Question: I have a listbox that is grouping the items with a GroupStyle. I would like add a control at the bottom of the stackpanel that holds all of the groups. This additional control needs to be part of the scrolling content so that the user would scroll to the bottom of the list to see the control. If I were using a listbox without the groups, this task would be easy by modifying the ListBox template. However, with the items grouped, the ListBox template seems to only apply on a per group basis. I can modify the GroupStyle.Panel, but that doesn't allow me to add items to that panel.
'''
<ListBox>
<ListBox.ItemsPanel>
<ItemsPanelTemplate>
<WrapPanel/>
</ItemsPanelTemplate>
</ListBox.ItemsPanel>
<ListBox.GroupStyle>
<GroupStyle>
<GroupStyle.Panel>
<ItemsPanelTemplate>
<VirtualizingStackPanel/> **<----- I would like to add a control to this stackpanel**
</ItemsPanelTemplate>
</GroupStyle.Panel>
<GroupStyle.ContainerStyle>
<Style TargetType="{x:Type GroupItem}">
<Setter Property="Template">
<Setter.Value>
<ControlTemplate TargetType="{x:Type GroupItem}">
<Grid>
<ItemsPresenter />
</Grid>
</ControlTemplate>
</Setter.Value>
</Setter>
</Style>
</GroupStyle.ContainerStyle>
</GroupStyle>
</ListBox.GroupStyle>
'''
This should give an idea of what I need to do:

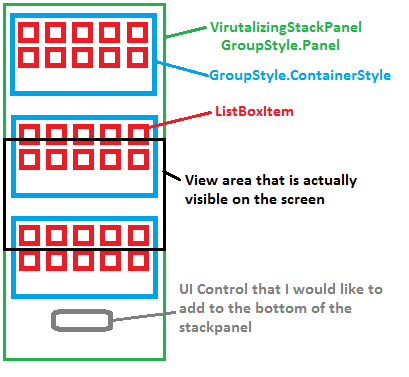
Answer: You can use the strategy you were planning on for a 'ListBox', just do it for a 'GroupItem' instead. If you add this XAML to your 'GroupStyle', it will add an end-of-group 'TextBlock':
'''
<GroupStyle.ContainerStyle>
<Style TargetType="GroupItem">
<Setter Property="Template">
<Setter.Value>
<ControlTemplate TargetType="{x:Type GroupItem}">
<StackPanel>
<ContentPresenter/>
<ItemsPresenter Margin="5,0,0,0"/>
<TextBlock Text="*** End of group ***"/>
</StackPanel>
</ControlTemplate>
</Setter.Value>
</Setter>
</Style>
</GroupStyle.ContainerStyle>
'''
Here is a complete XAML-only example of a grouped list with a scrollbar and additional content added to the end of the scrolling region:
'''
<Grid Height="100">
<Grid.Resources>
<PointCollection x:Key="sampleData">
<Point X="1" Y="1"/>
<Point X="1" Y="2"/>
<Point X="2" Y="3"/>
<Point X="2" Y="4"/>
<Point X="3" Y="5"/>
<Point X="3" Y="6"/>
</PointCollection>
<CollectionViewSource x:Key="groupedSampleData" Source="{StaticResource sampleData}">
<CollectionViewSource.GroupDescriptions>
<PropertyGroupDescription PropertyName="X" />
</CollectionViewSource.GroupDescriptions>
</CollectionViewSource>
</Grid.Resources>
<ListBox ItemsSource="{Binding Source={StaticResource groupedSampleData}}">
<ListBox.Template>
<ControlTemplate TargetType="{x:Type ListBox}">
<ScrollViewer CanContentScroll="True">
<StackPanel>
<ItemsPresenter/>
<TextBlock Text="*** End of list ***"/>
</StackPanel>
</ScrollViewer>
</ControlTemplate>
</ListBox.Template>
<ItemsControl.ItemTemplate>
<DataTemplate>
<TextBlock Text="{Binding Path=Y}"/>
</DataTemplate>
</ItemsControl.ItemTemplate>
<ItemsControl.ItemsPanel>
<ItemsPanelTemplate>
<WrapPanel/>
</ItemsPanelTemplate>
</ItemsControl.ItemsPanel>
<ItemsControl.GroupStyle>
<GroupStyle>
<GroupStyle.Panel>
<ItemsPanelTemplate>
<VirtualizingStackPanel/>
</ItemsPanelTemplate>
</GroupStyle.Panel>
<GroupStyle.HeaderTemplate>
<DataTemplate>
<TextBlock Margin="4" FontWeight="Bold" FontSize="15" Text="{Binding Path=Name}"/>
</DataTemplate>
</GroupStyle.HeaderTemplate>
</GroupStyle>
</ItemsControl.GroupStyle>
</ListBox>
</Grid>
'''